Question: Im using ubuntu 11.10 and gnome-shell 3. I'm using Guard to notify test pass or failure.
When I have green test notification hide automatically after few seconds but When my test have errors I have to click on error messages to hide because they are overlay all other notifications.
How to setup autohide for errors??

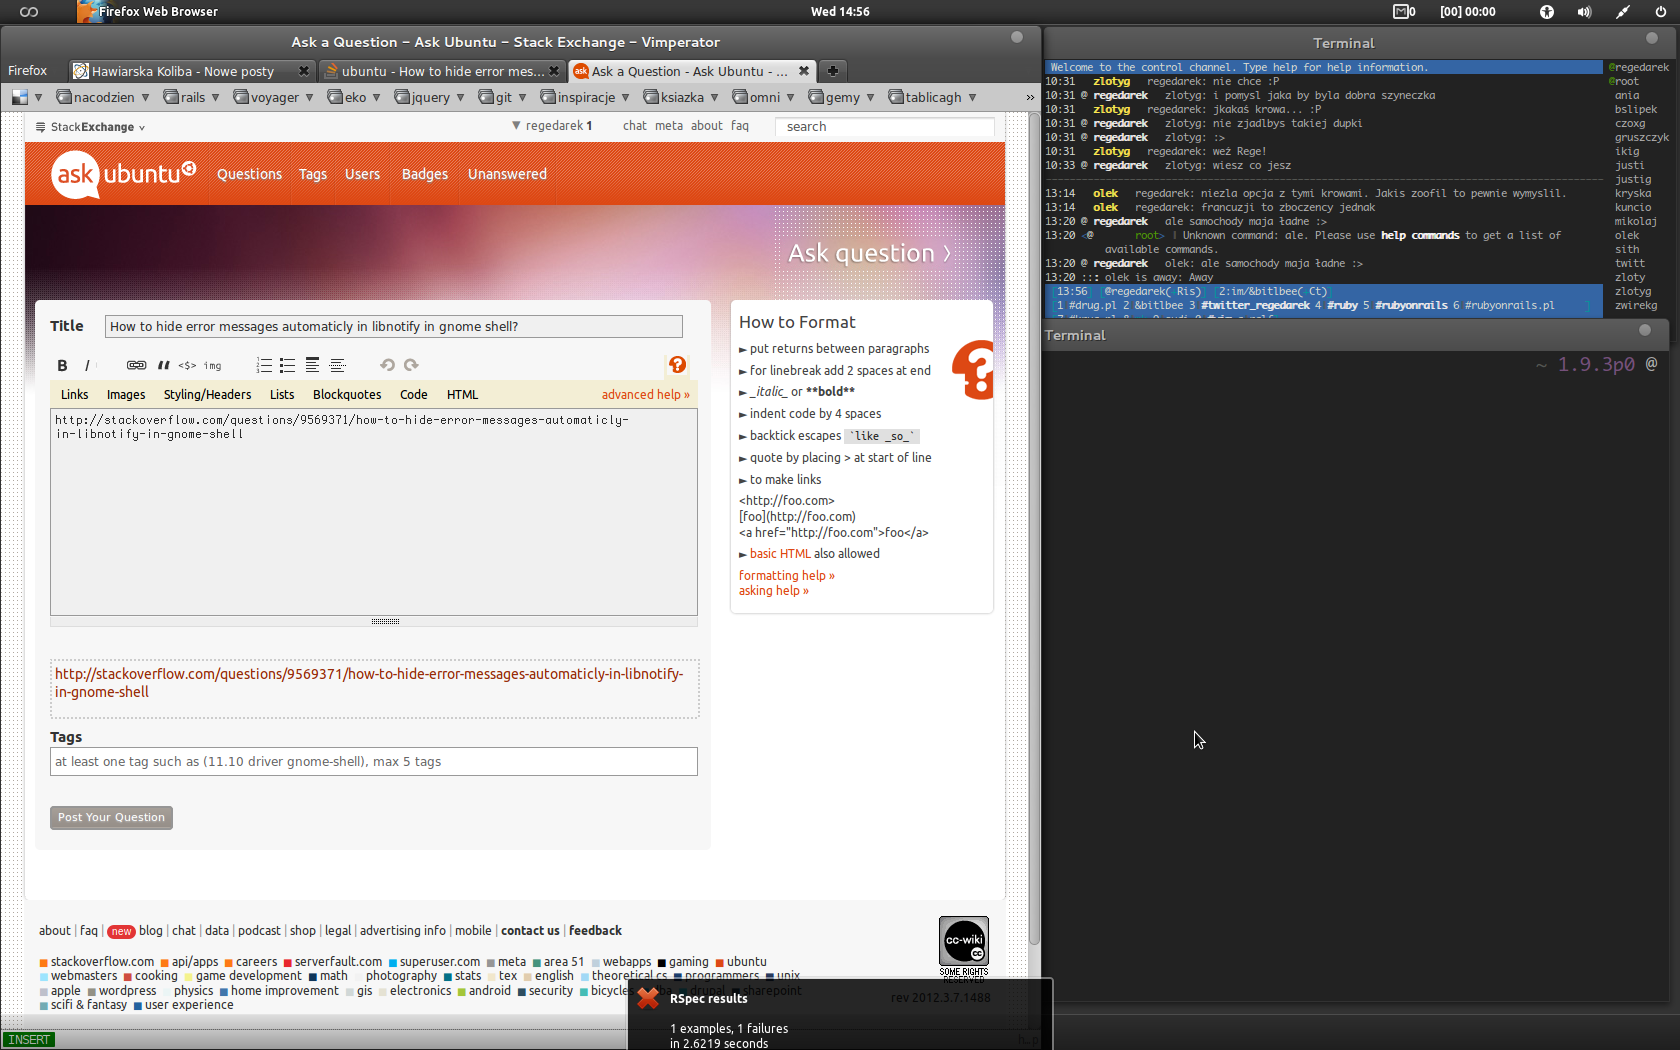
Answer: I'm using Arch Linux. The following worked for me:
Add on Gemfile:
'''
group :development do
gem 'libnotify'
end
'''
Add on guard file, inside "guard :tests do":
'''
notification :libnotify, :timeout => 1, :transient => true, :append => false, :urgency => :low
'''
run bundle install again, restart guard, and it works.
Perhaps gnome 3.4 don't hide critical notifications.